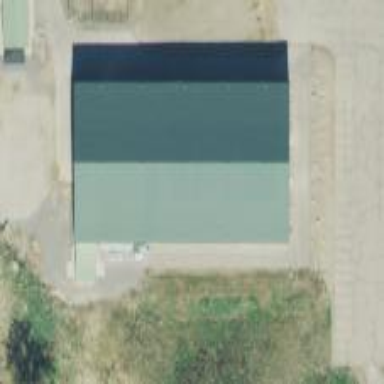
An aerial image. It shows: Building located on pitch used for equestrian sports.